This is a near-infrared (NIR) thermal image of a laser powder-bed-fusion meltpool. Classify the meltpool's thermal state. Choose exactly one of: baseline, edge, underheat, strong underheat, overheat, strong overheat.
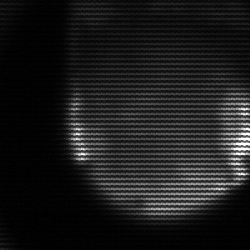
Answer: edge